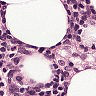
Metastatic tissue present: no